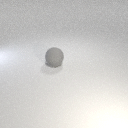
large gray rubber sphere